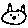
Label: cat